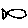
Label: fish